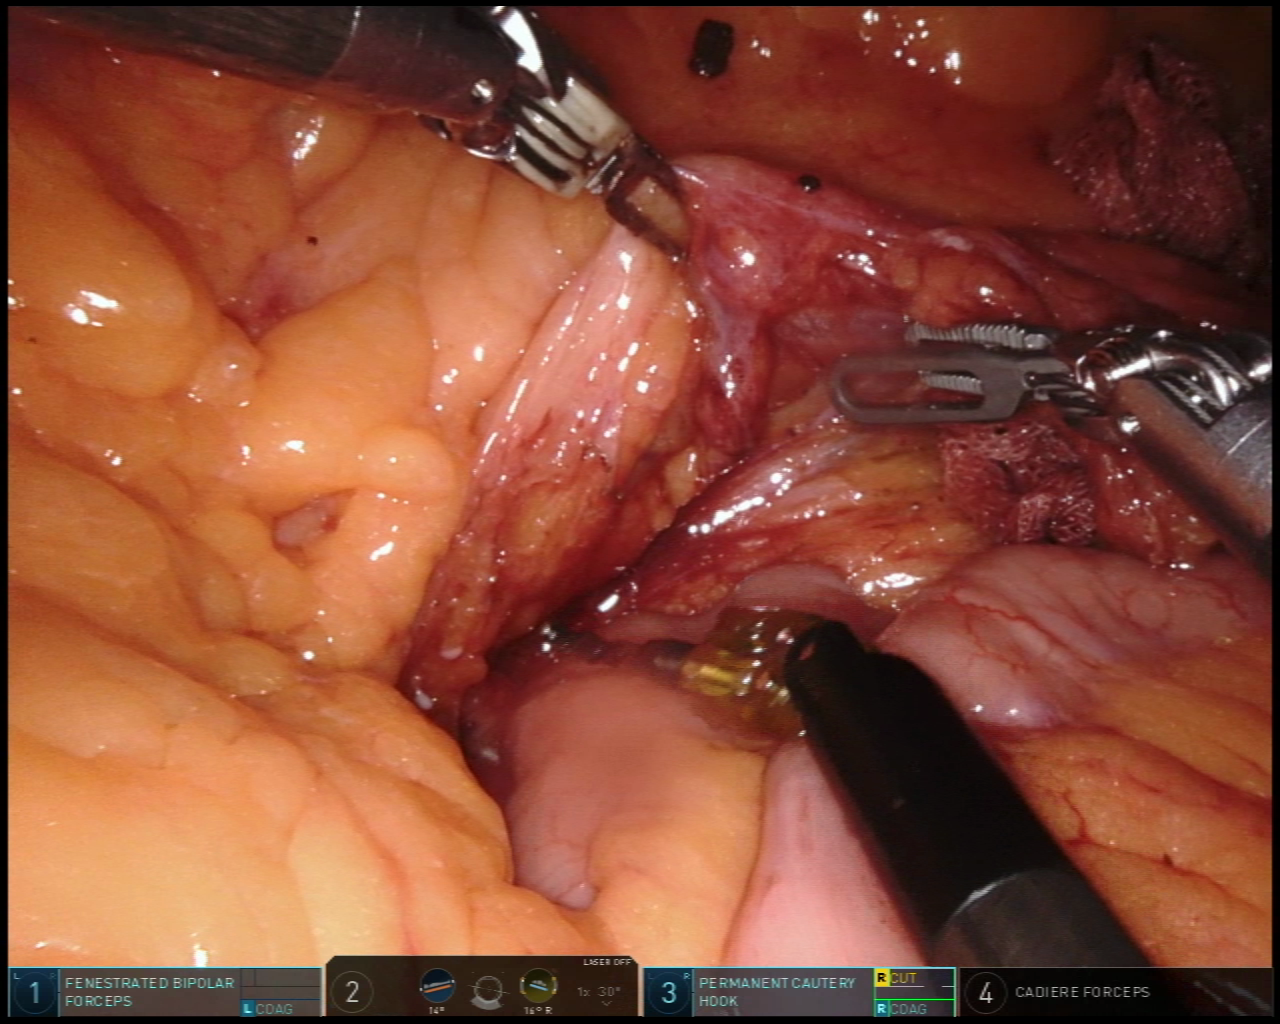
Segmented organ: small_intestine
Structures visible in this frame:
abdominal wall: no
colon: no
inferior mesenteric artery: no
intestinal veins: yes
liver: no
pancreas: no
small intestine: yes
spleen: no
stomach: no
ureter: no
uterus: no
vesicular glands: no